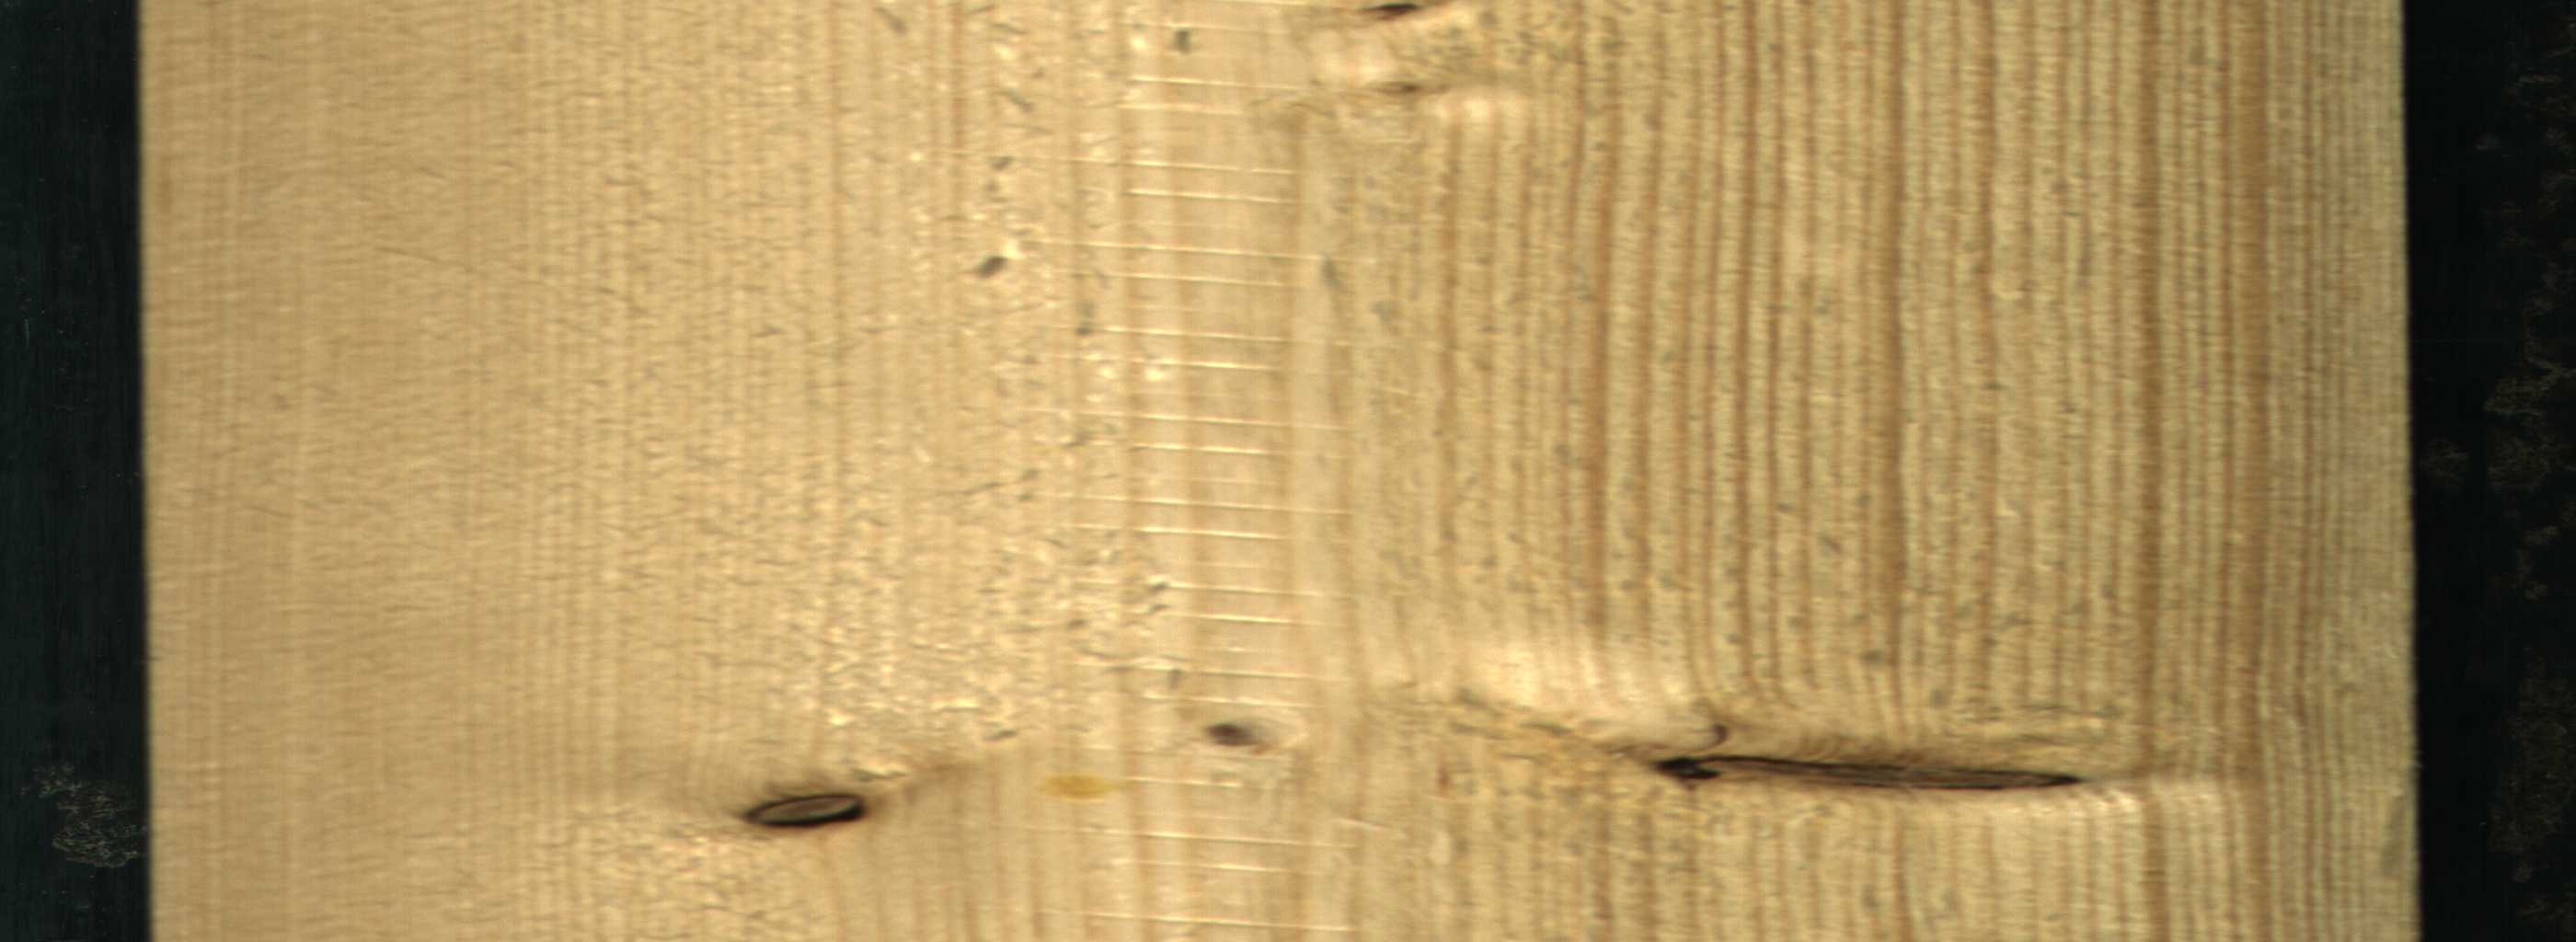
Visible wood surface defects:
Dead_Knot
Dead_Knot
Live_Knot
Live_Knot
Live_Knot